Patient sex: M
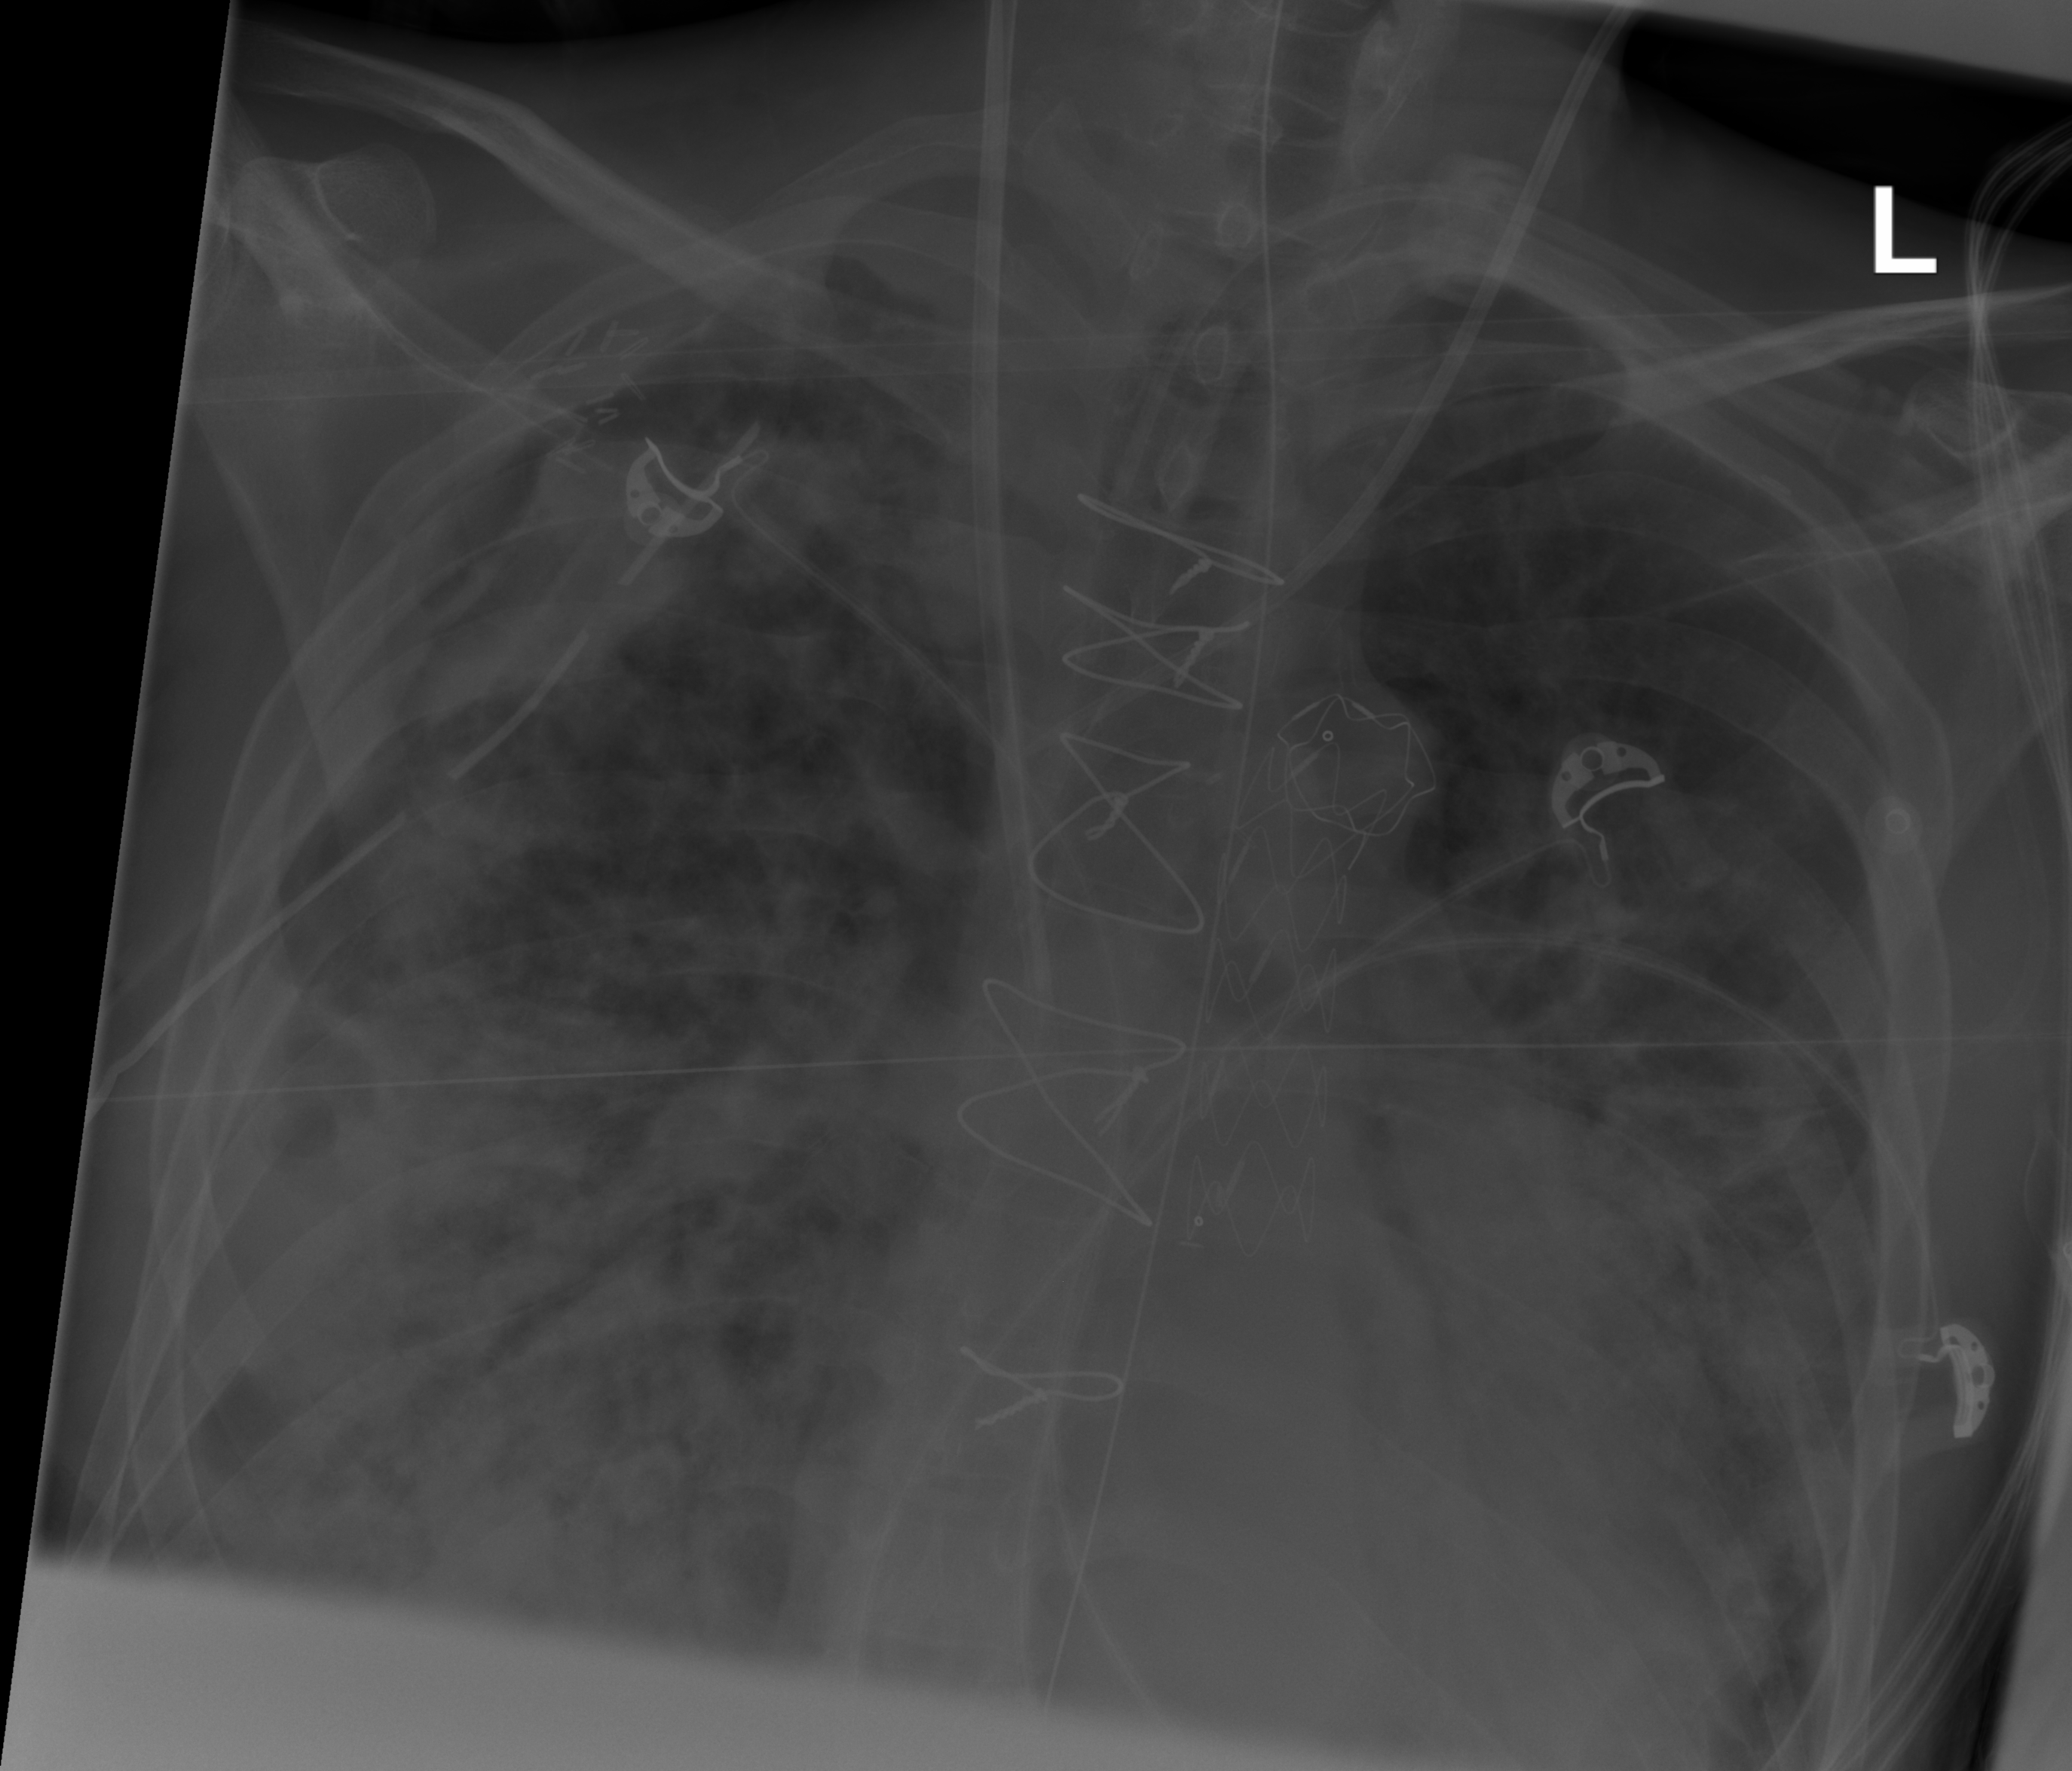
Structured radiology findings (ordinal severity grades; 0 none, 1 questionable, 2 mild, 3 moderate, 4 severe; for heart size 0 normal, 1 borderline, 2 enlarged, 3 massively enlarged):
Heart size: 0
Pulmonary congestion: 0
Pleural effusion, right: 2
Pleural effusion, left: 2
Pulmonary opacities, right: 4
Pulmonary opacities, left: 3
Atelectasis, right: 3
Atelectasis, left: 2